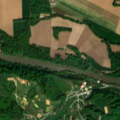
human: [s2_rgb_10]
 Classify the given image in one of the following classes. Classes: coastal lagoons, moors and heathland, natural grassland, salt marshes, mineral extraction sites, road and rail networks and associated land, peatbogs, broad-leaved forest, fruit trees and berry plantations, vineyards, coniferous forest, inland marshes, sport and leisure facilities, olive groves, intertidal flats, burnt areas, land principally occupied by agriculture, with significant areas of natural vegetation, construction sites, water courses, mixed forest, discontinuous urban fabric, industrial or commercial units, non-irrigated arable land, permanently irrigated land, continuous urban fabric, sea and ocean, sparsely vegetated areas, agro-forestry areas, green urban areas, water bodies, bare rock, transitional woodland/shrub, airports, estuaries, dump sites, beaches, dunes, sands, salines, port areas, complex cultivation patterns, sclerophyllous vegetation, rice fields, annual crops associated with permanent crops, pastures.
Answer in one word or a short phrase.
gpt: non-irrigated arable land, complex cultivation patterns, land principally occupied by agriculture, with significant areas of natural vegetation, broad-leaved forest, water courses